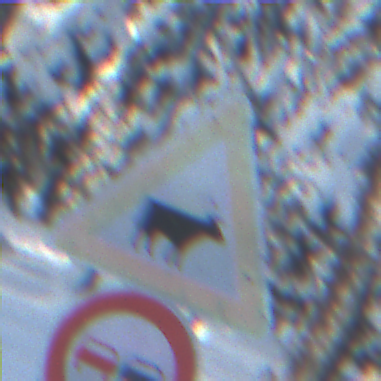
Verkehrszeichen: ViehtriebLinks
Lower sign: Ueberholverbot
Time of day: MorningAfternoon
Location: Outdoor (Nature)
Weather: Clear
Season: Winter
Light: Natural